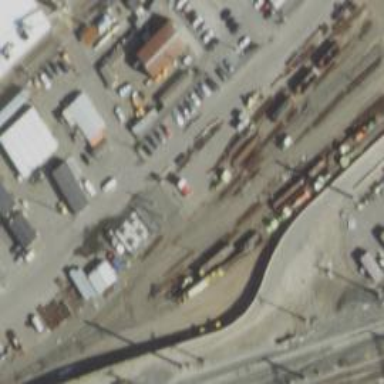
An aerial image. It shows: Unused railway yard.